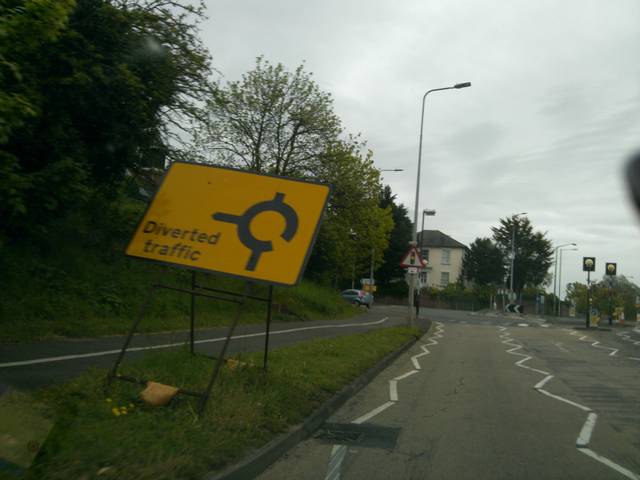
Region: United Kingdom
Coordinates: 51.892, 0.9209